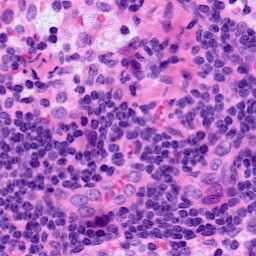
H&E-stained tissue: LymphNode